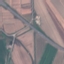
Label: Highway